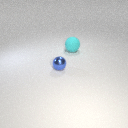
small blue metal sphere in front of large cyan rubber sphere